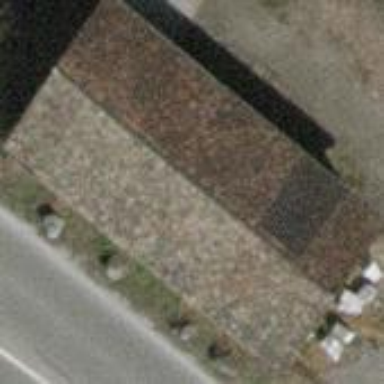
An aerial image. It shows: Shed.